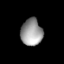
Tissue: lung
Cell type: Endothelial cells
Senescence score: 0.5594
Nuclear area (px): 568
Mean DAPI intensity: 152.62